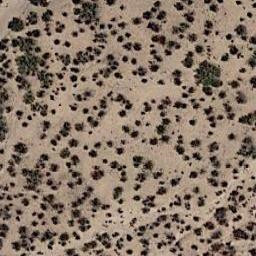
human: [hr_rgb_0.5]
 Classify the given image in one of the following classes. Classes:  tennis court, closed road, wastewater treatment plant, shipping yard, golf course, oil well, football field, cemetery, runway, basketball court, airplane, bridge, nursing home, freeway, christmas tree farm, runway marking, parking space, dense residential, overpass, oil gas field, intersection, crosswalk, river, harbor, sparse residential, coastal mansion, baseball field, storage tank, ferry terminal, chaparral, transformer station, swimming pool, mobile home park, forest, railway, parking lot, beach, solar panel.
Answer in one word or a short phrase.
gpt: chaparral